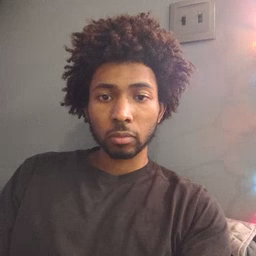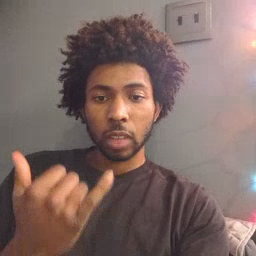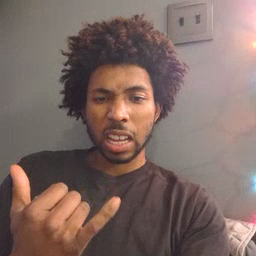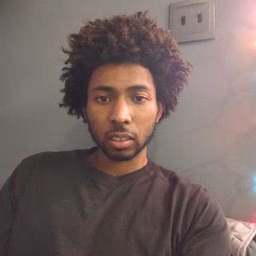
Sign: now